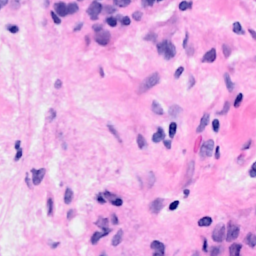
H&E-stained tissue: Breast